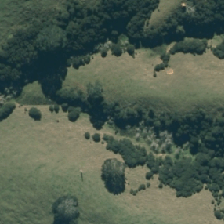
Land cover: manuka_kanuka